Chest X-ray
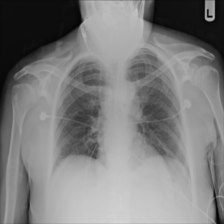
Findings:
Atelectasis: negative
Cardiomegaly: negative
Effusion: negative
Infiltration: negative
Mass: negative
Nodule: negative
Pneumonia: negative
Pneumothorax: negative
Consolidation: negative
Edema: negative
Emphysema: negative
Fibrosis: negative
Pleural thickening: negative
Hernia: negative